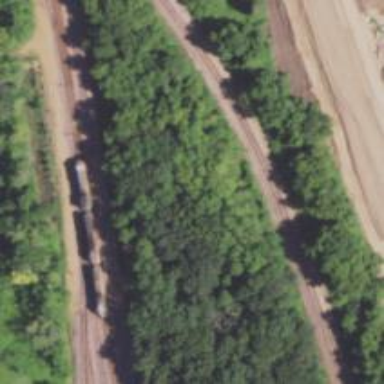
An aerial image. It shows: Abandoned railway.